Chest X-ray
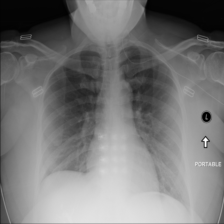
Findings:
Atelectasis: negative
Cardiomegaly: negative
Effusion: negative
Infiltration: negative
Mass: negative
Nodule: negative
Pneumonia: negative
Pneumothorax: negative
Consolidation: negative
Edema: negative
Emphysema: negative
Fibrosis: negative
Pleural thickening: negative
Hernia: negative